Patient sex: F
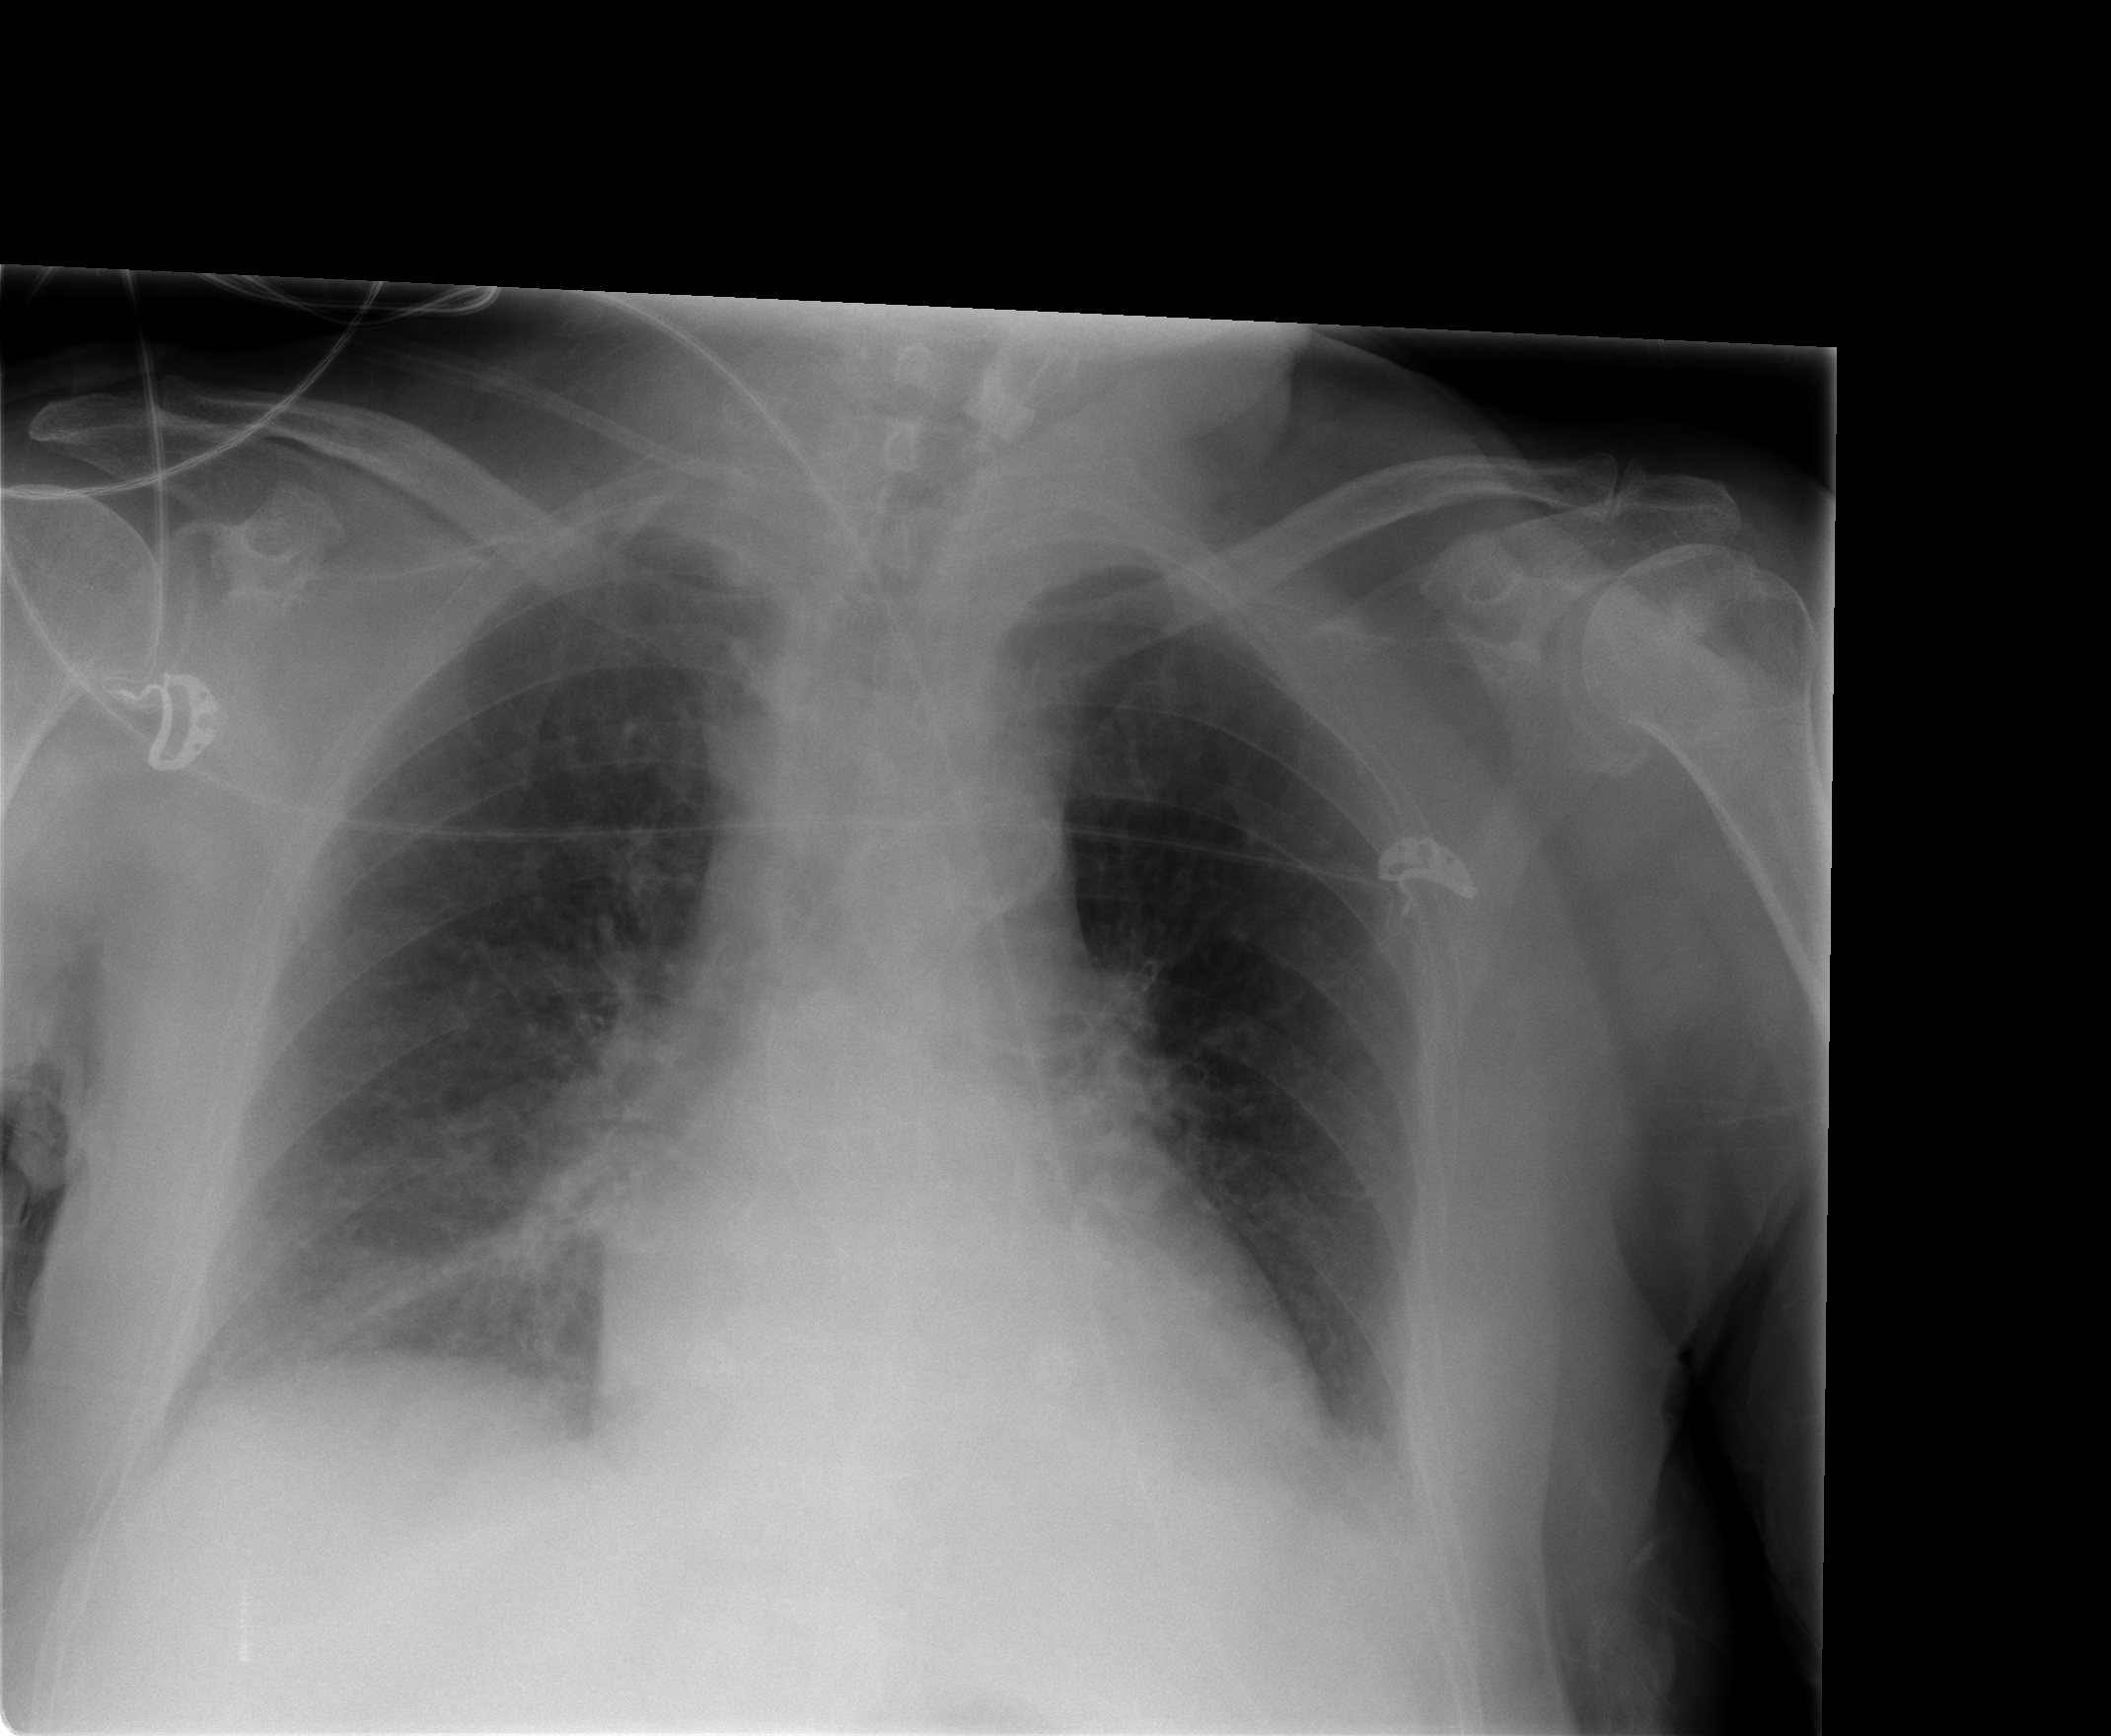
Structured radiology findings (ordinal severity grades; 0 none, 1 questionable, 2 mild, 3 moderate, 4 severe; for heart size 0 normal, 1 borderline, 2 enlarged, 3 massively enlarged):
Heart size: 1
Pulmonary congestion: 0
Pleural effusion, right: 1
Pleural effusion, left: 1
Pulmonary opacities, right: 1
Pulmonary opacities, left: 0
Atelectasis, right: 2
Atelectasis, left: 2